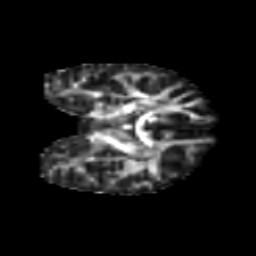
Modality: FA
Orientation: coronal
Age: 16
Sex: female
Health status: ill
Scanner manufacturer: ge
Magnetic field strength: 3 T
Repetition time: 6.752 s
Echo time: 0.079 s